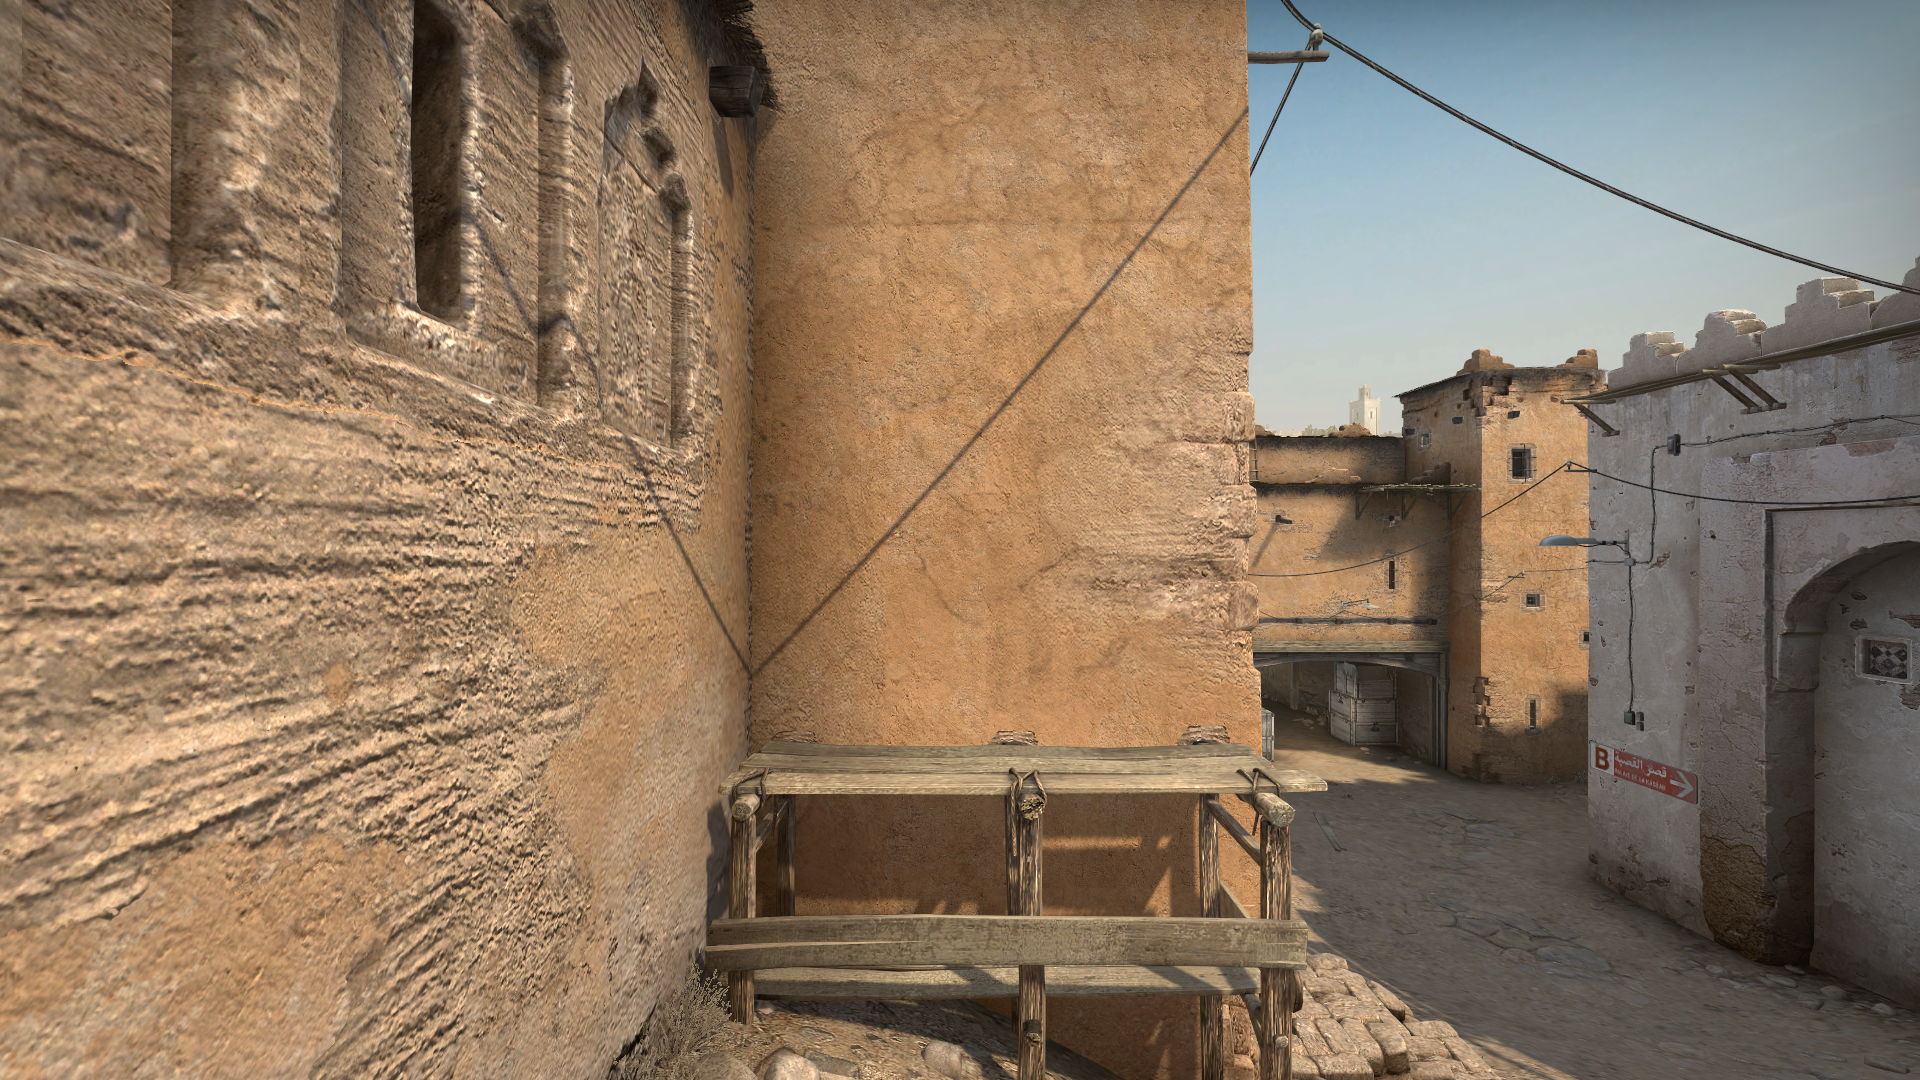
Map: de_dust2